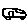
Label: car